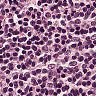
Metastatic tissue present: no